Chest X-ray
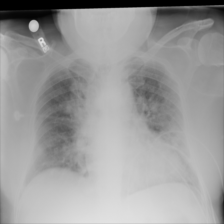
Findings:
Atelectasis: negative
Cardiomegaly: negative
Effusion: negative
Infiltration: positive
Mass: negative
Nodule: negative
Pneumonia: negative
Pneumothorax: negative
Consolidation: negative
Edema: negative
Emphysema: negative
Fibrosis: negative
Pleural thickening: negative
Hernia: negative